Question: I'm presenting modally UIViewController with UIModalPresentationCustom so I'm using also UIPresentationController. My ViewController which I'm presenting has set clear color for background ( In the storyboard picture I set a blue color to show which view is transparent ), but also has a UIView with white color.

There's something weird when I'm tapping on close button that is in a half outside white view. When I'm tapping that button, then some black artifacts shows, and it occurres only when close button has position like on the picture and there is a white view. If I move button up and it is entirely on a white view there will be no black artifacts. Also when I set clear color for this white view, so all my viewcontroller will have transparent background - there will be no artifacts.
Maybe anyone has this problem before ?
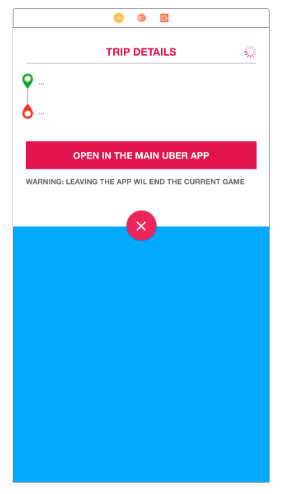
Answer: @moni15, I was trying to debug view hierarchy before but there's no black artifacts visible, also when I'm turning on view frames everything is looking fine. This looks like some rendering problem, or maybe iOS bug ?
Here's code for Presentation and Dimiss transition :
'''
class TransitionPresentationAnimator: NSObject, UIViewControllerAnimatedTransitioning {
func transitionDuration(using transitionContext: UIViewControllerContextTransitioning?) -> TimeInterval {
return 0.3
}
func animateTransition(using transitionContext: UIViewControllerContextTransitioning) {
let toViewController = transitionContext.viewController(forKey: UITransitionContextViewControllerKey.to)!
let containerView = transitionContext.containerView
let animationDuration = self .transitionDuration(using: transitionContext)
toViewController.view.transform = CGAffineTransform(scaleX: 0.1, y: 0.1)
toViewController.view.layer.shadowColor = UIColor.black.cgColor
toViewController.view.layer.shadowOffset = CGSize(width: 0.0, height: 2.0)
toViewController.view.layer.shadowOpacity = 0.3
toViewController.view.layer.cornerRadius = 4.0
toViewController.view.clipsToBounds = true
containerView.addSubview(toViewController.view)
UIView.animate(withDuration: animationDuration, animations: { () -> Void in
toViewController.view.transform = CGAffineTransform.identity
}, completion: { (finished) -> Void in
transitionContext.completeTransition(finished)
})
}
}
class TransitionDismissAnimator : NSObject, UIViewControllerAnimatedTransitioning {
func transitionDuration(using transitionContext: UIViewControllerContextTransitioning?) -> TimeInterval {
return 0.3
}
func animateTransition(using transitionContext: UIViewControllerContextTransitioning) {
let fromViewController = transitionContext.viewController(forKey: UITransitionContextViewControllerKey.from)!
let animationDuration = self .transitionDuration(using: transitionContext)
UIView.animate(withDuration: animationDuration, animations: { () -> Void in
fromViewController.view.alpha = 0.0
fromViewController.view.transform = CGAffineTransform(scaleX: 0.1, y: 0.1)
}) { (finished) -> Void in
transitionContext.completeTransition(!transitionContext.transitionWasCancelled)
}
}
}
'''
! Problem was in TransitionPresentationAnimator class, and CGAffineTransform which was doing something wrong. Now I'm not using it anymore. I'm pasting my code if anyone will have similiar problem :
'''
class TransitionPresentationAnimator: NSObject, UIViewControllerAnimatedTransitioning {
func transitionDuration(using transitionContext: UIViewControllerContextTransitioning?) -> TimeInterval {
return 0.3
}
func animateTransition(using transitionContext: UIViewControllerContextTransitioning) {
to = transitionContext.viewController(forKey: UITransitionContextViewControllerKey.to)!
from = transitionContext.viewController(forKey: UITransitionContextViewControllerKey.from)!
let container = transitionContext.containerView
container.addSubview(to.view)
to.view.bounds.origin = CGPoint(x: 0, y: -from.view.bounds.size.height)
UIView.animate(withDuration: 0.6, delay: 0.0, usingSpringWithDamping: 0.6, initialSpringVelocity: 0, options: [.curveEaseOut], animations: {
self.to.view.bounds = self.from.view.bounds
}) { (completed) in
transitionContext.completeTransition(completed)
}
}
}
'''